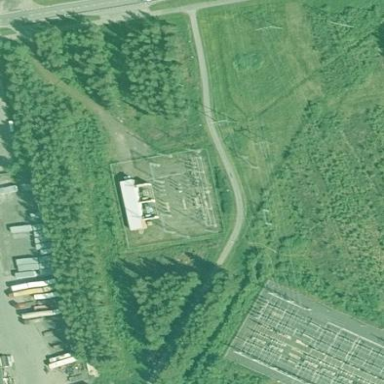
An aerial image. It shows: There is distribution substation enclosed by fence.